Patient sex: M
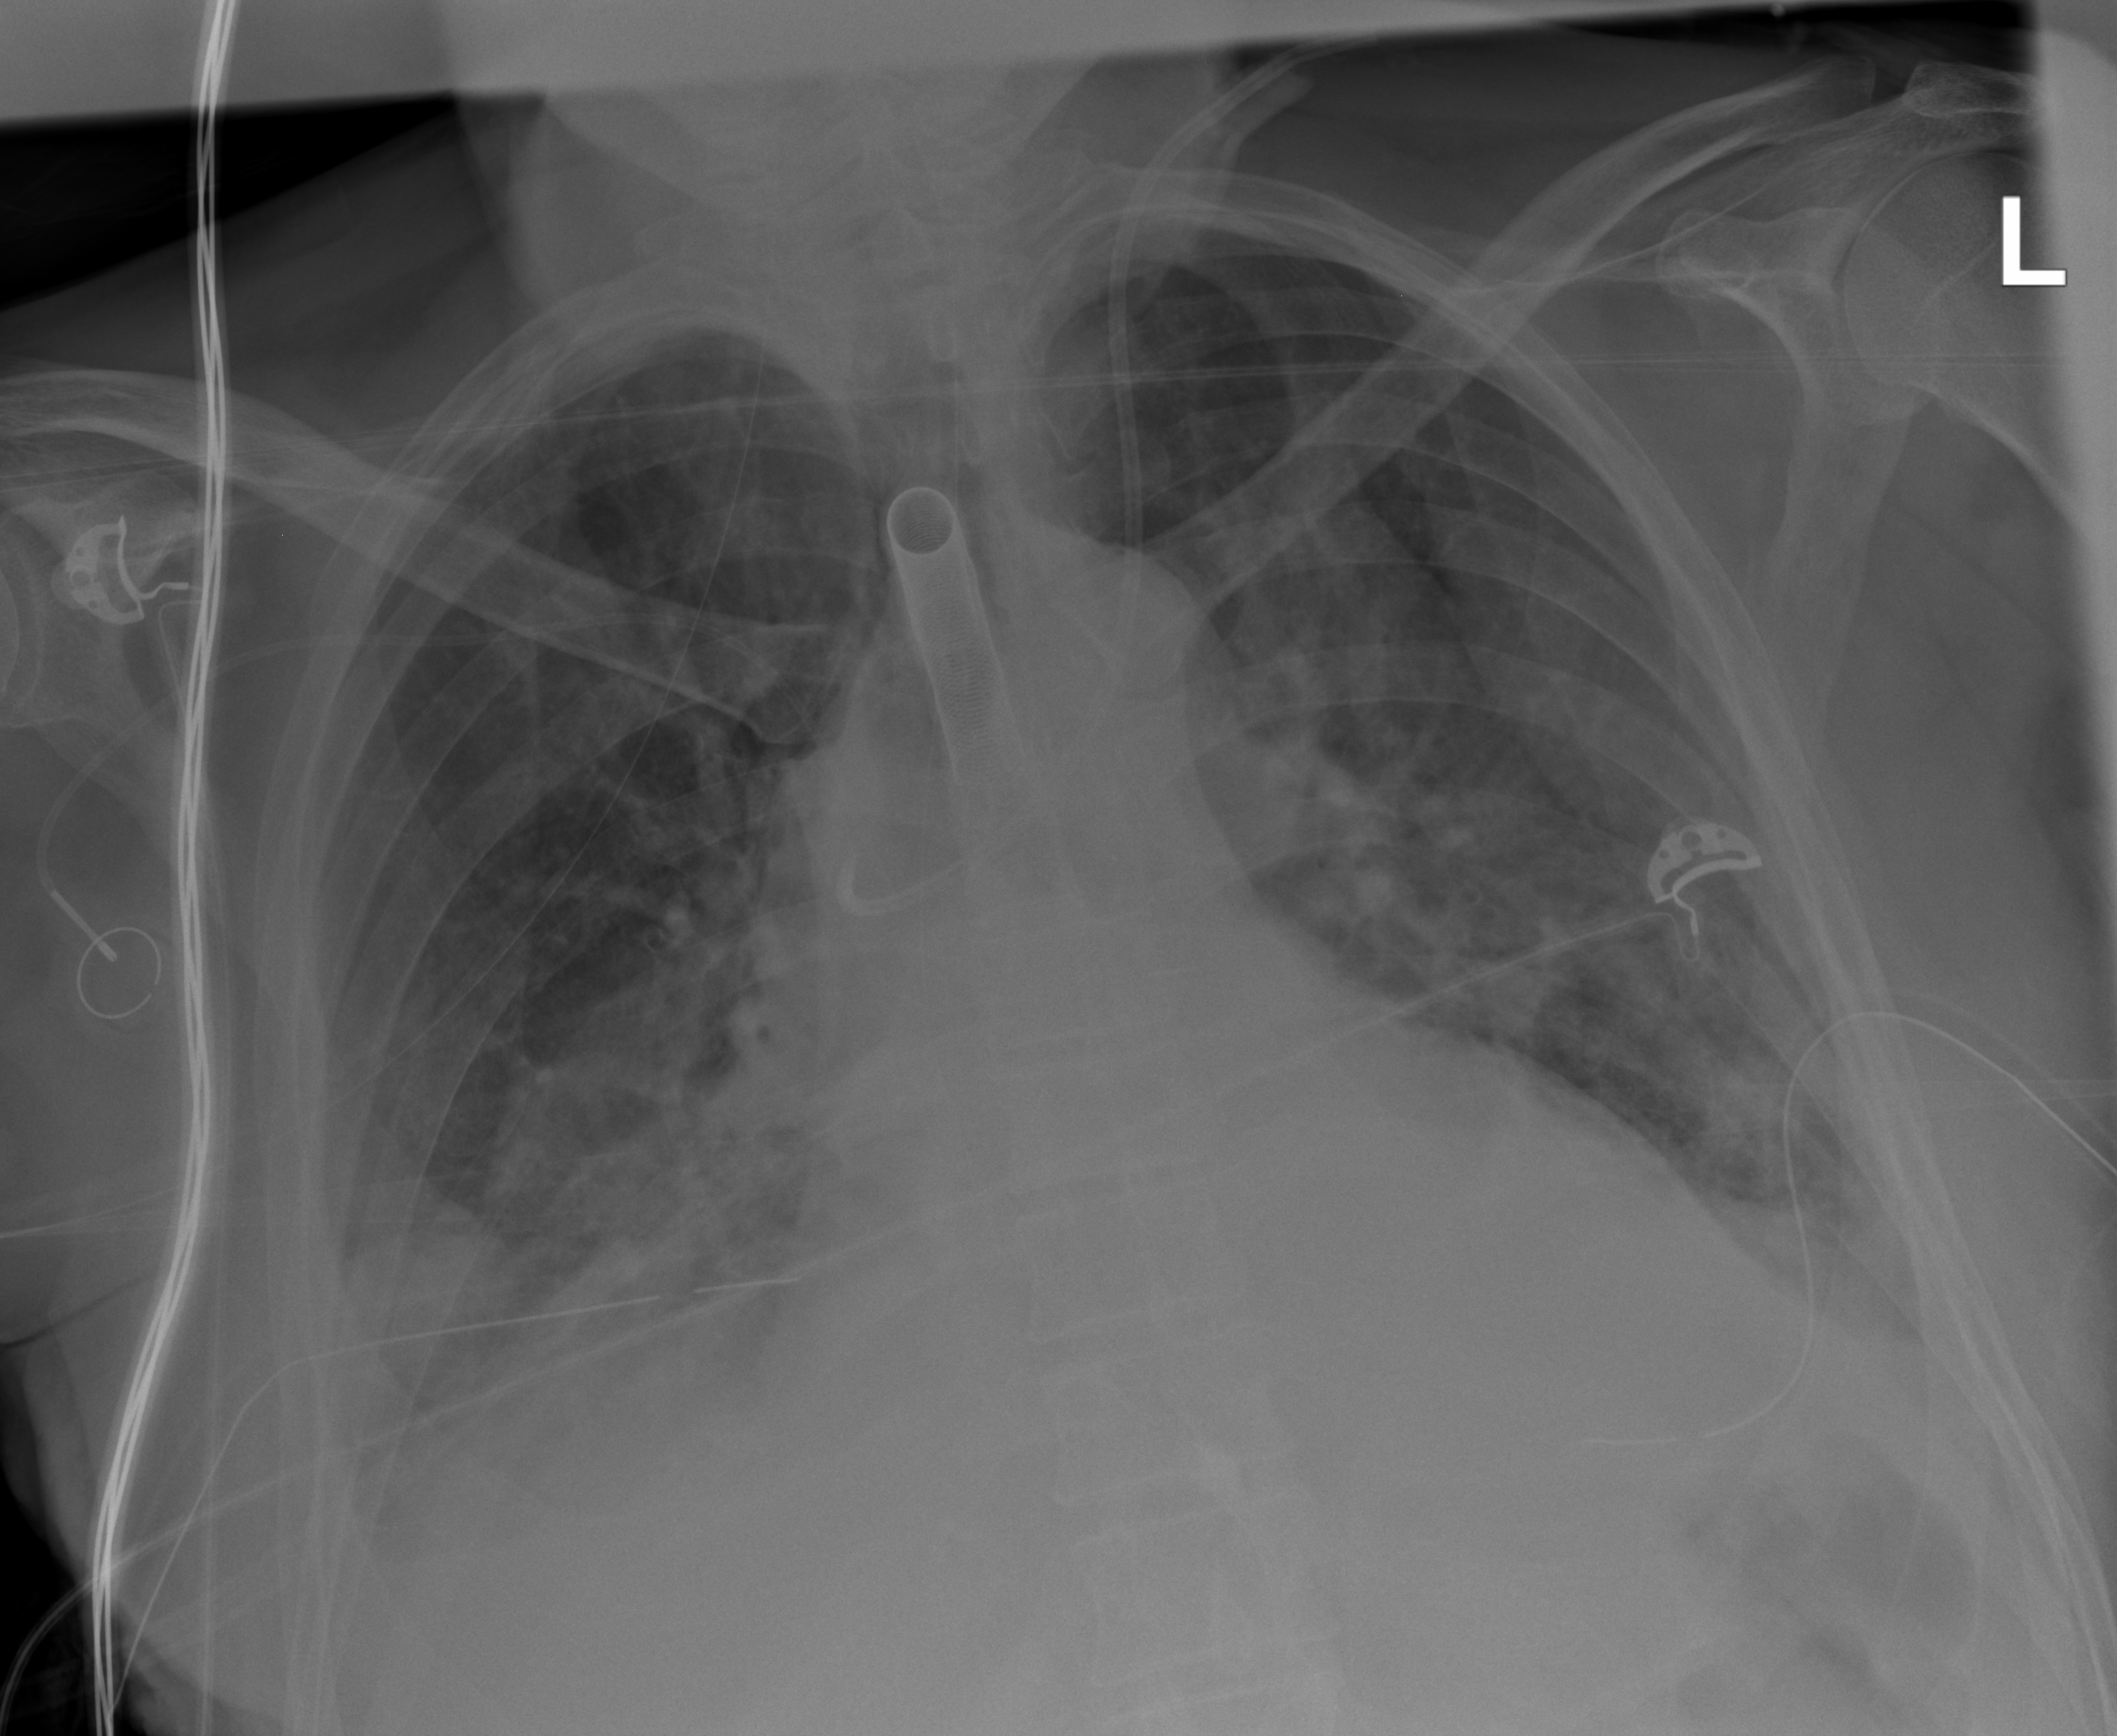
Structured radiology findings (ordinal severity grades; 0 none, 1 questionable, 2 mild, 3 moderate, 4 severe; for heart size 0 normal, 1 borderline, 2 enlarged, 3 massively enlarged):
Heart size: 1
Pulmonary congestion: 2
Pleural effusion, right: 3
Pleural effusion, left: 2
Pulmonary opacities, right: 3
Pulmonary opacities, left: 3
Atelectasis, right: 3
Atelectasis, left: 2